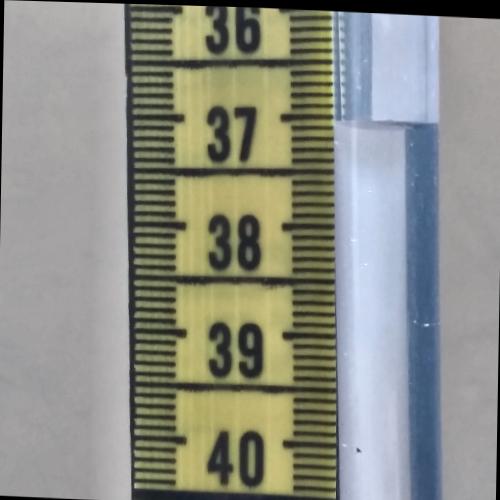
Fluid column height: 37.0 cm